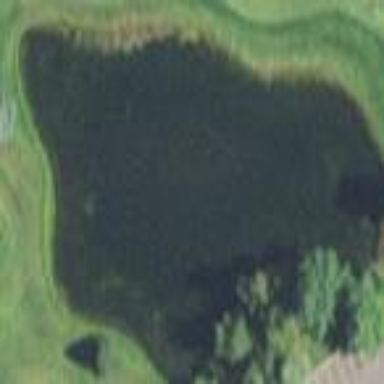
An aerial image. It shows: Water hazard on golf course.